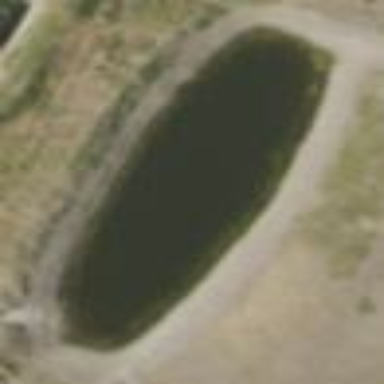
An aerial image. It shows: Reservoir of water.